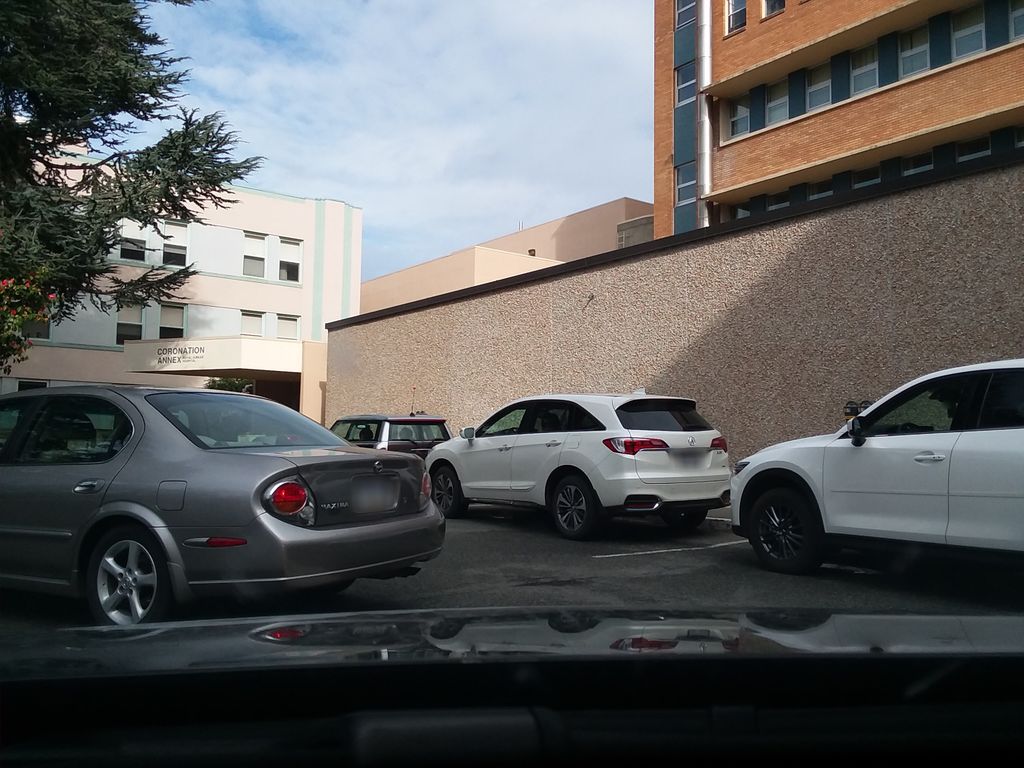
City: victoria